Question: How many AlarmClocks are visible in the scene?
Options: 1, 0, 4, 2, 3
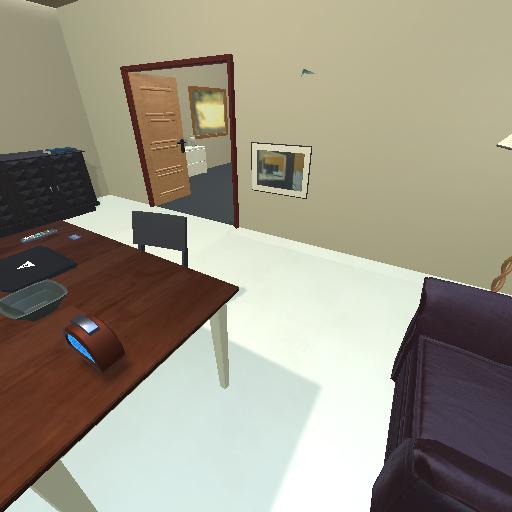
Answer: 1